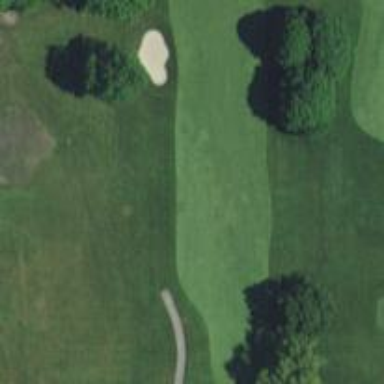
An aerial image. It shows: View of golf hole.